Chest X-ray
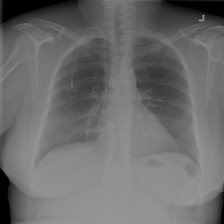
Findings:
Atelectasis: negative
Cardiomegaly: negative
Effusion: negative
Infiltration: negative
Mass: negative
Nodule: positive
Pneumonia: negative
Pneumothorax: negative
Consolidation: positive
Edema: negative
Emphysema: negative
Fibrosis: negative
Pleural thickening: negative
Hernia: negative